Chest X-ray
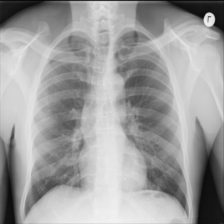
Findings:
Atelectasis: negative
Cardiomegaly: negative
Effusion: negative
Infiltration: negative
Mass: negative
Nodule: negative
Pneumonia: negative
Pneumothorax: negative
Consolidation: negative
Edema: negative
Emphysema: negative
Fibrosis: negative
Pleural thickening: negative
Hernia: negative